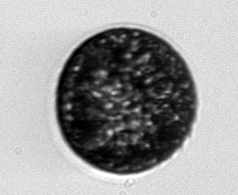
Label: Coscinodiscus